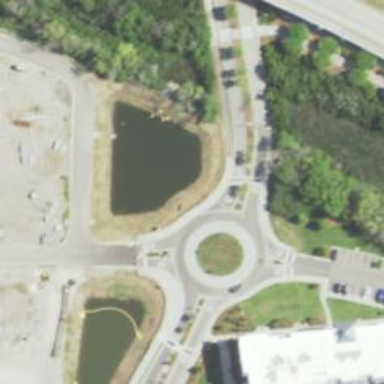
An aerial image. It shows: Tertiary road with asphalt surface leading to roundabout.